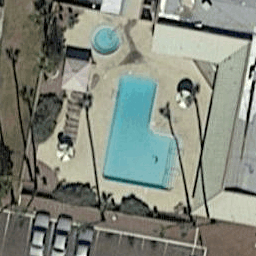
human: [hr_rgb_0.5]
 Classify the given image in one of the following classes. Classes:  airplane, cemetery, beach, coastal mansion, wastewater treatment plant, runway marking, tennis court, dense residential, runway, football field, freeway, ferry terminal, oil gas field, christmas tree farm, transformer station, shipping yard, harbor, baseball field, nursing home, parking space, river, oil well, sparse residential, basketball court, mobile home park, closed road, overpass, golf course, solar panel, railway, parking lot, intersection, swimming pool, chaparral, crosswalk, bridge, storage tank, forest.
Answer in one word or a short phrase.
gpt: swimming pool